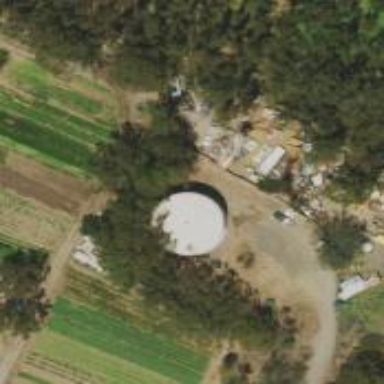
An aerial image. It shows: Water tower that is man-made.